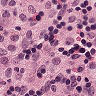
Metastatic tissue present: no